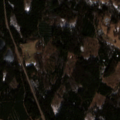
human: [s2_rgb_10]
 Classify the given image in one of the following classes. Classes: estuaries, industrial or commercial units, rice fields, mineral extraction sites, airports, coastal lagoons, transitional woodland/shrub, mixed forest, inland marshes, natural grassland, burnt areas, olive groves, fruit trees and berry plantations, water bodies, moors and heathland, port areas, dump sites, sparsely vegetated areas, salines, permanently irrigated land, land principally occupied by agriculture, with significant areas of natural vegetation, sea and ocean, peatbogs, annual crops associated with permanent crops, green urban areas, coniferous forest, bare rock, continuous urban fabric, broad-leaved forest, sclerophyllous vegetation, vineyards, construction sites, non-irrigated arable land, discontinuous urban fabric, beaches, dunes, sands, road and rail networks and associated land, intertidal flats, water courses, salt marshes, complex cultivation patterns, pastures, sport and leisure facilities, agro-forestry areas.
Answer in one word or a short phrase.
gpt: pastures, coniferous forest, mixed forest, transitional woodland/shrub